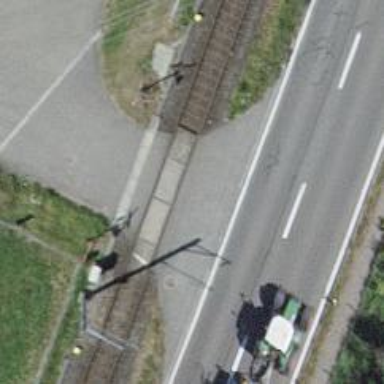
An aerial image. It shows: Level crossing along the railway.